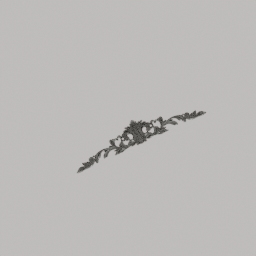
Label: decoration